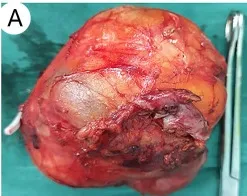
Pathological features of adrenal teratoma: (A) shows the gross appearance of the adrenal teratoma; the size was about 9 cm x 7 cm x 7 cm, and its envelope is intact.
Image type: medical_photograph (other_medical_photograph)